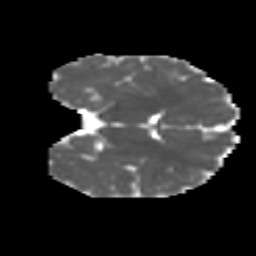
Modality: MD
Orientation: coronal
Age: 11
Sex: female
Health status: ill
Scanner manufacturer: ge
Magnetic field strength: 3 T
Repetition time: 6.752 s
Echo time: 0.079 s